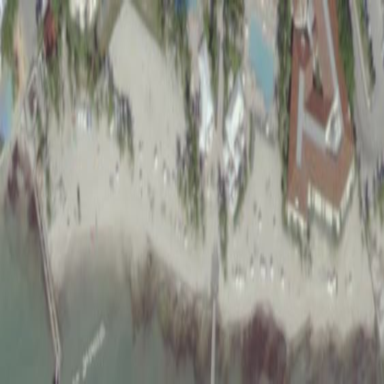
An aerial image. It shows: Sandy beach in beach resort area.